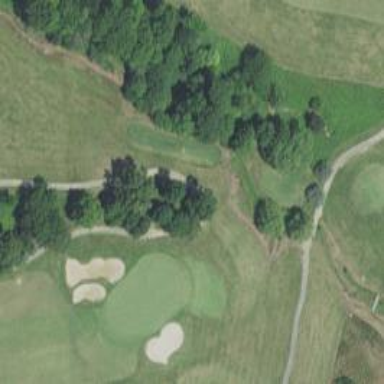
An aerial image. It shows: Golf cartpath that is also road path.